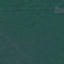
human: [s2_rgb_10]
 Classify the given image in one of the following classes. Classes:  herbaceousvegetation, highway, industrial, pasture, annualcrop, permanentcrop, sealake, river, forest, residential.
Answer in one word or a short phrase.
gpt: Forest